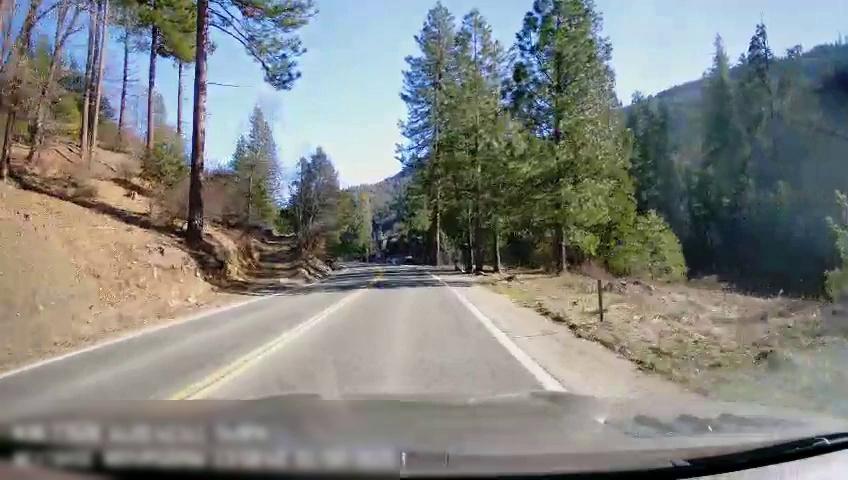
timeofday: Day
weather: Sunny
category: Drivable Space
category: Drivable Space
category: Lanes | Opposite Lane
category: Lanes | Current Lane
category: Lanes | Opposite Lane
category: Lanes | Current Lane